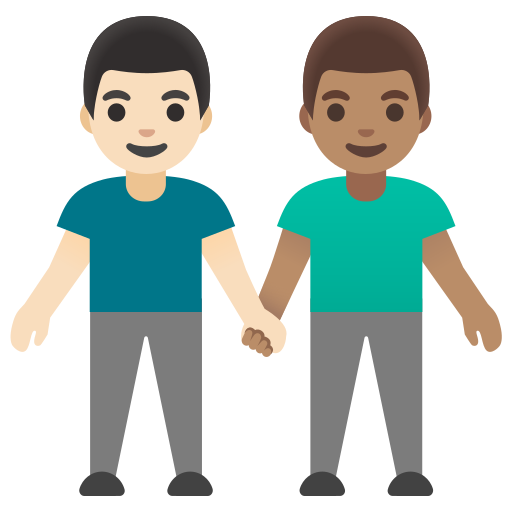
Emoji: 👨🏻‍🤝‍👨🏽